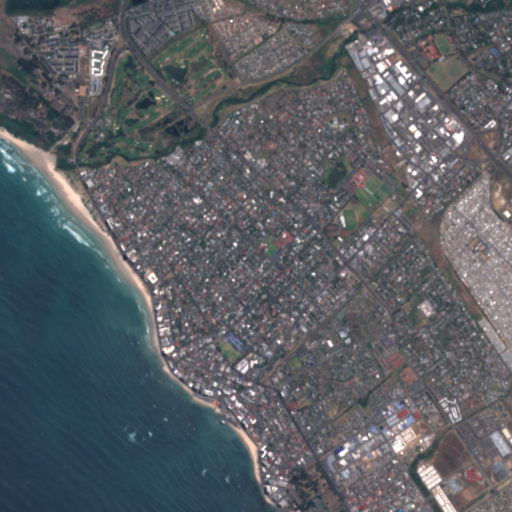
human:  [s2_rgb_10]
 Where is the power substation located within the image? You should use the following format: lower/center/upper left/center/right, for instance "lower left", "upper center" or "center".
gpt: The power substation is located in the upper right of the image.
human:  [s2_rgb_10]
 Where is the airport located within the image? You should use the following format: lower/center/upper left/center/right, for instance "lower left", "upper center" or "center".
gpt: There is no airport in the image.